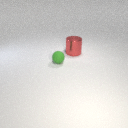
small green rubber sphere to the left of large red metal cylinder